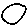
Label: circle